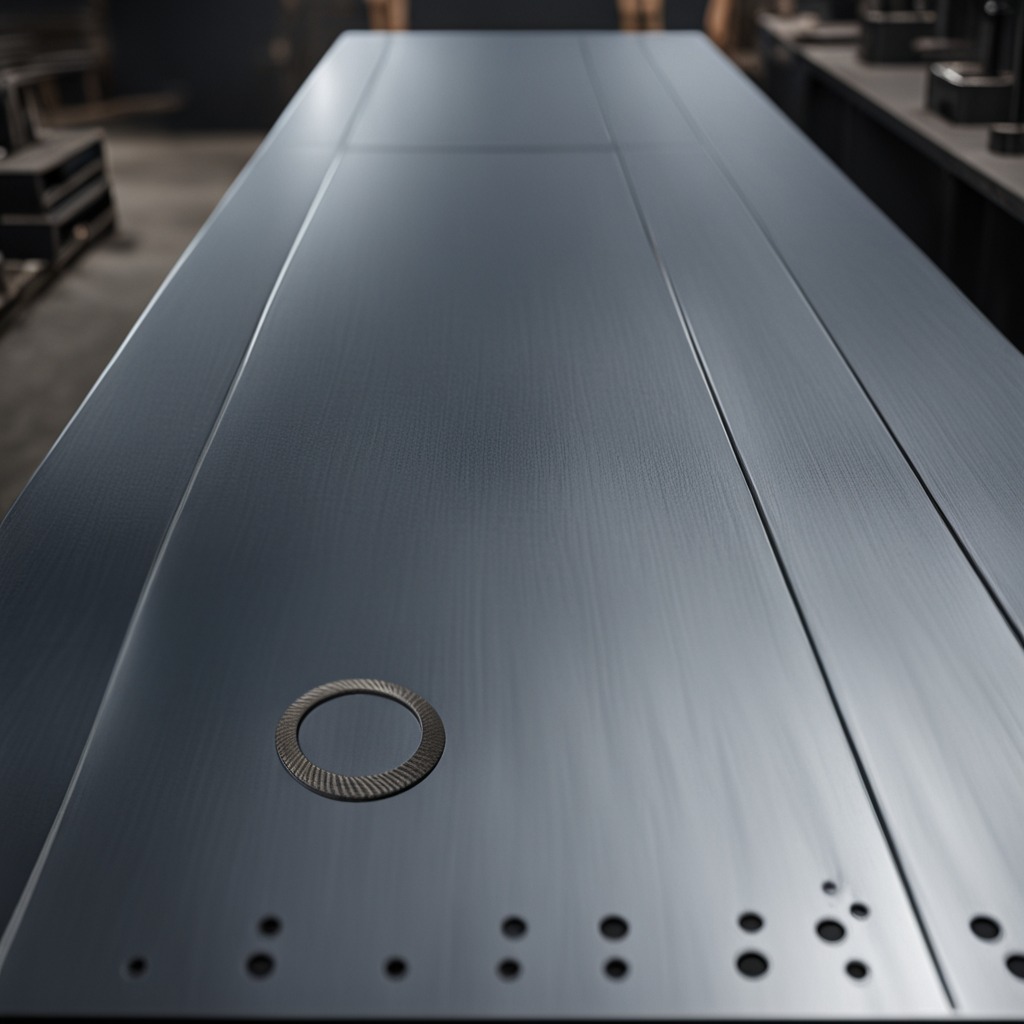
A flat metal washer lies on a cold steel table in a mining workshop.